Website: ulta-beauty
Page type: billing-address
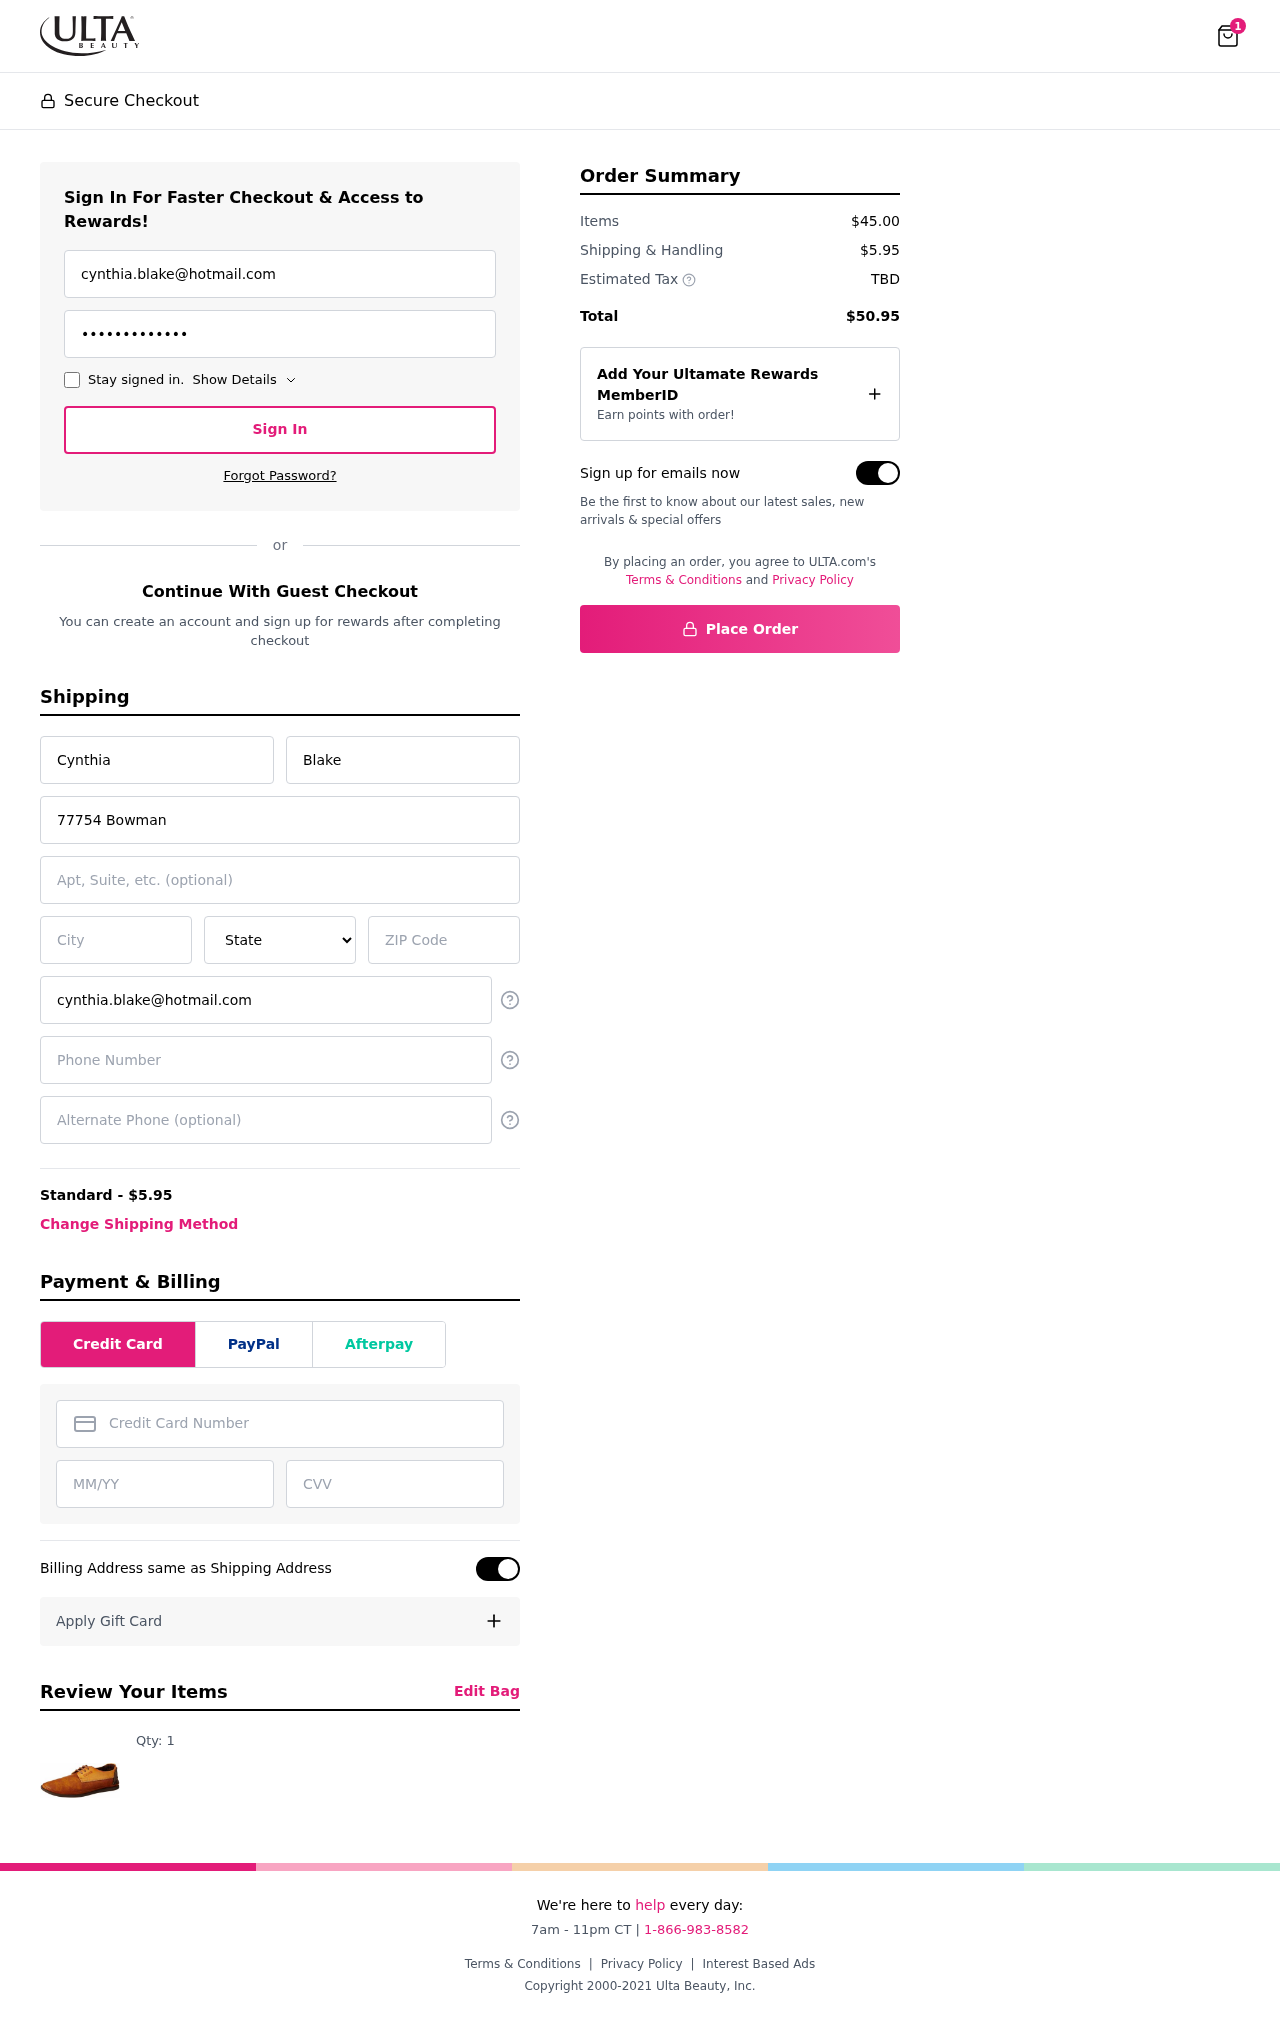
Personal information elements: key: PII_STATE
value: Louisiana
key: PII_EMAIL
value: cynthia.blake@hotmail.com
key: PII_FIRSTNAME
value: Cynthia
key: PII_LASTNAME
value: Blake
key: PII_STREET
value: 77754 Bowman Shore
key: PII_STREET2
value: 28959 Briggs Gateway
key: PII_CITY
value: West William
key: PII_POSTCODE
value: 17735
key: PII_PHONE
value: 9128044210
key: PII_CARD_NUMBER
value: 3711 0042 4970 316
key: PII_CARD_EXPIRY
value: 09/30
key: PII_CARD_CVV
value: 0150
Product elements: key: PRODUCT1_QUANTITY
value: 1
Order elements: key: ORDER_NUM_ITEMS
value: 1
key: ORDER_SHIPPING_COST
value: $5.95
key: ORDER_SUBTOTAL
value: $45.00
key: ORDER_TOTAL
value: $50.95